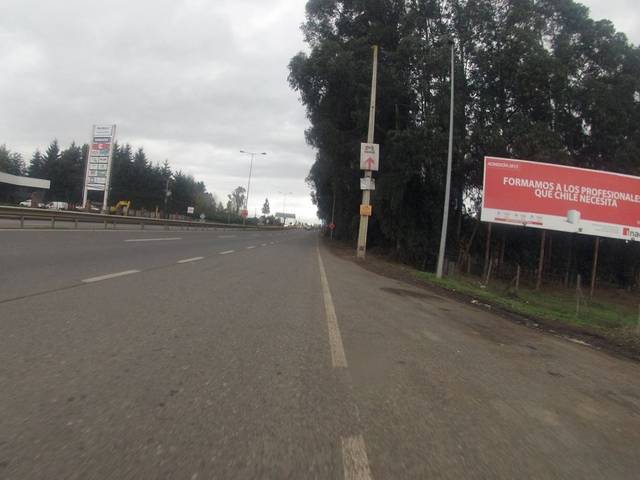
Region: Chile
Coordinates: -38.78, -72.61